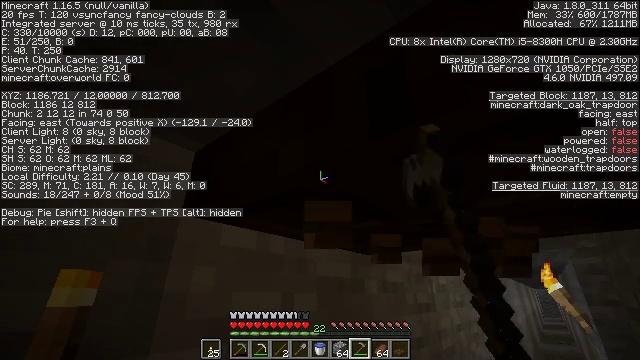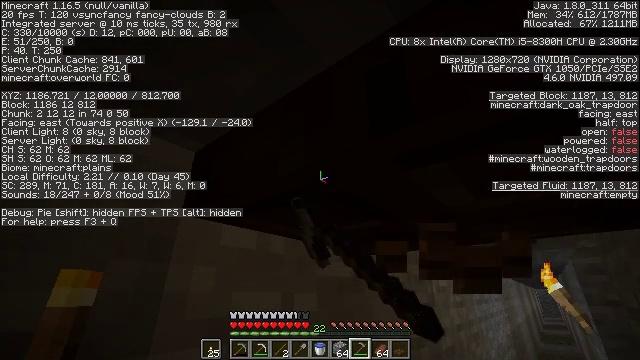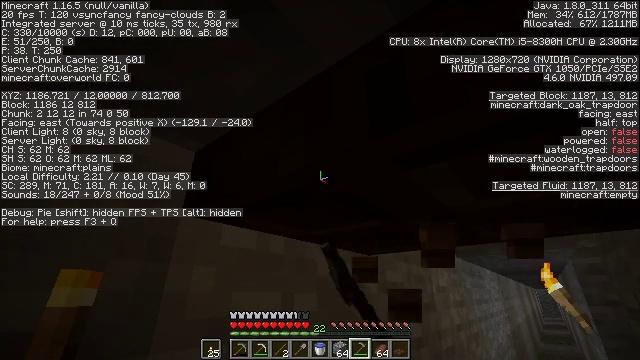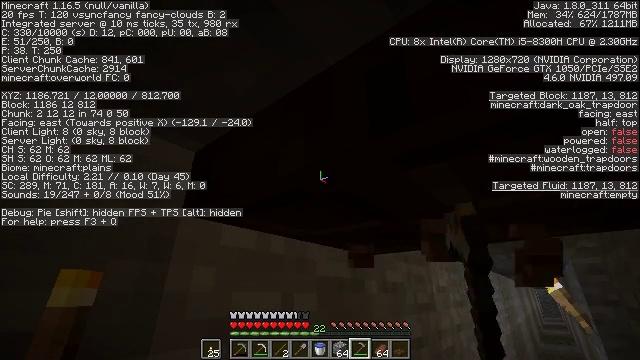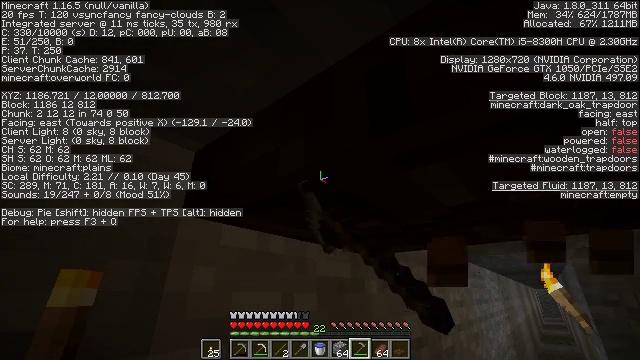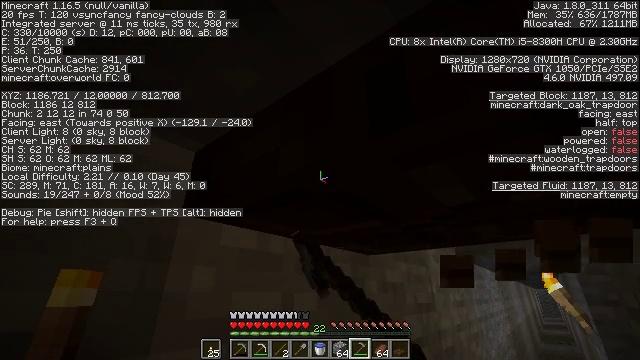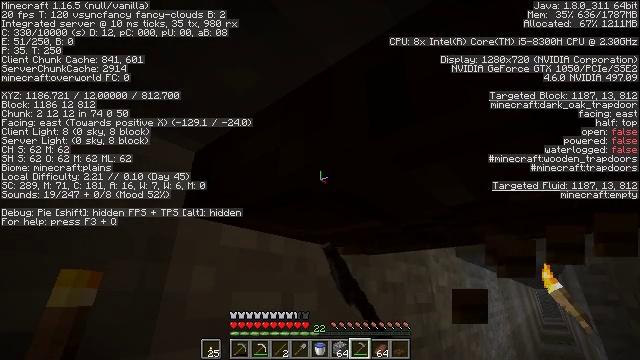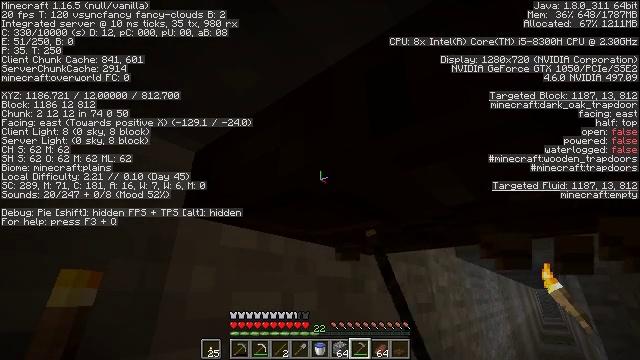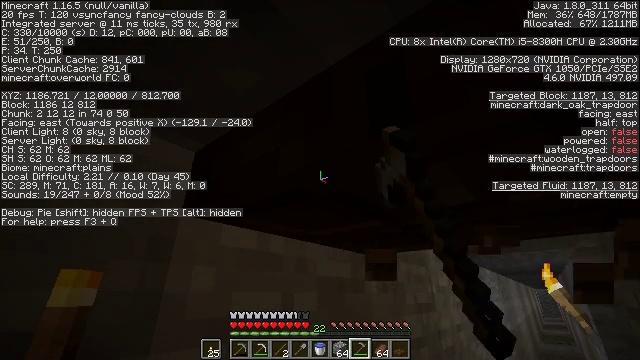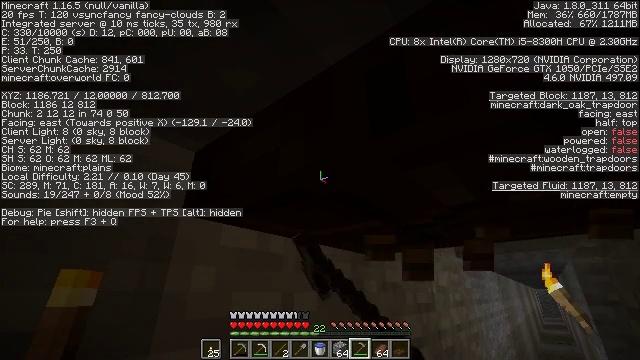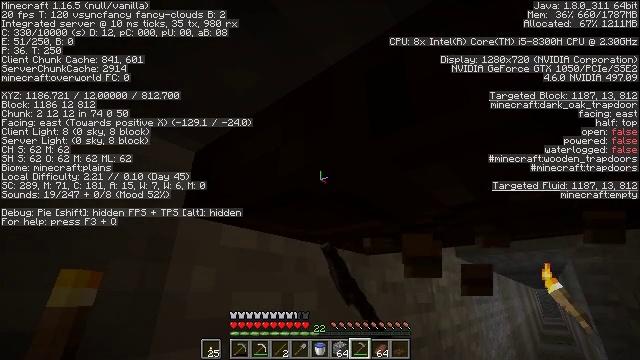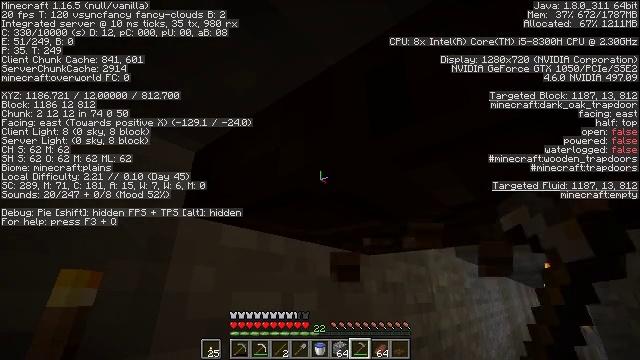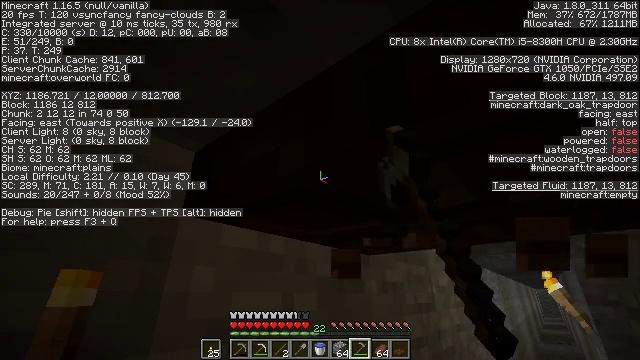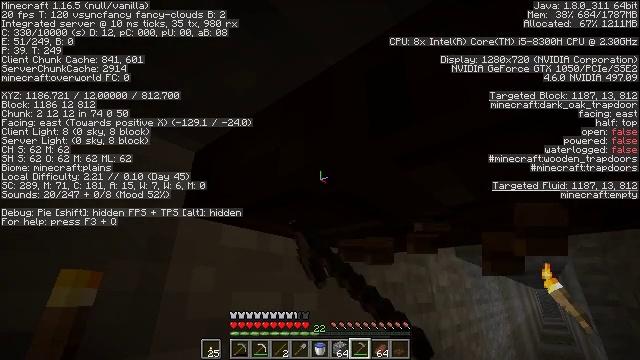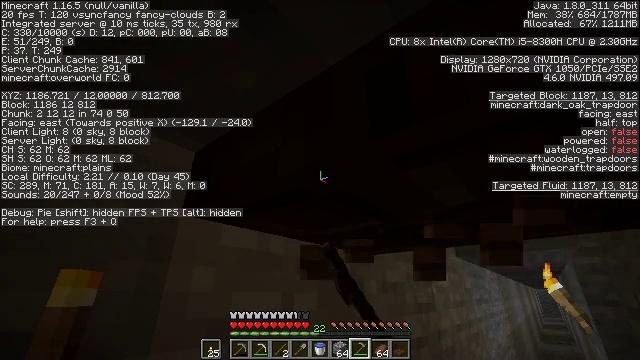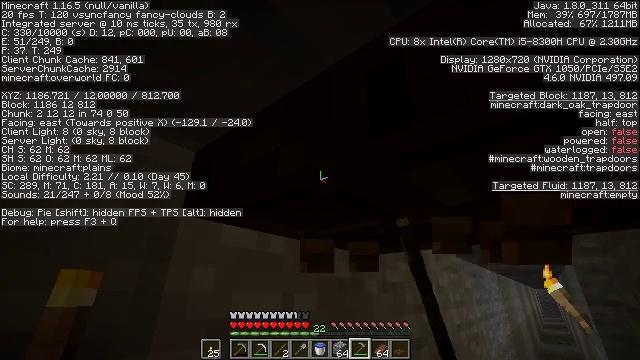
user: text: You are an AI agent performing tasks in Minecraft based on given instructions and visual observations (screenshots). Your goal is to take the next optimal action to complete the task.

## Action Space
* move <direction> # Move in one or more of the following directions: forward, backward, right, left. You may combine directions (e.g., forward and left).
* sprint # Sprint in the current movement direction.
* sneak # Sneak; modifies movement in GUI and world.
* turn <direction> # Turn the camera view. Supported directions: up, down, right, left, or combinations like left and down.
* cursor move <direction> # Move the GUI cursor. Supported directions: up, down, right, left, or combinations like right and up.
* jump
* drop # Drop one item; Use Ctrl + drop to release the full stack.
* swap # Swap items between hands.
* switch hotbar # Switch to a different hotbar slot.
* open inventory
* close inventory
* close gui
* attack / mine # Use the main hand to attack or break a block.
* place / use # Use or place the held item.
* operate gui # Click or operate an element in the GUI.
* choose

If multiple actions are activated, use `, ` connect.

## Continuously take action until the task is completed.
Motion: motion action
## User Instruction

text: Attack the dark oak trapdoor to remove it.
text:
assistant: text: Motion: attack / mine
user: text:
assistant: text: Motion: attack / mine
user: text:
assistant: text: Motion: attack / mine
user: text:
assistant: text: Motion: attack / mine
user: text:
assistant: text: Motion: attack / mine
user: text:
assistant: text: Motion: attack / mine
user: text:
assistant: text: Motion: attack / mine
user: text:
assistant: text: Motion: attack / mine
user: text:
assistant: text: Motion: attack / mine
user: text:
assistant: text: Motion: attack / mine
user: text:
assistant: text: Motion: attack / mine
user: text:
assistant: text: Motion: attack / mine
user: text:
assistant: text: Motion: attack / mine
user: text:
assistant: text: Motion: attack / mine
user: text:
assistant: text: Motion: attack / mine
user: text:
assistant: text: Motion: attack / mine
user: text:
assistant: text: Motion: attack / mine
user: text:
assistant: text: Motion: attack / mine
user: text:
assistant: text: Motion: attack / mine
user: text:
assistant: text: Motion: attack / mine
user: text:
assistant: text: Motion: attack / mine
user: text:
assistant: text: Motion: attack / mine
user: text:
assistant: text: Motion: attack / mine
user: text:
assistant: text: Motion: attack / mine
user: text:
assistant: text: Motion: attack / mine
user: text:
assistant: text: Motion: attack / mine
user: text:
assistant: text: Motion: attack / mine
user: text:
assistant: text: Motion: attack / mine
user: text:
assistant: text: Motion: attack / mine
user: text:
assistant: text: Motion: attack / mine